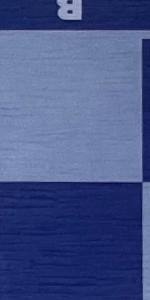
Label: Empty